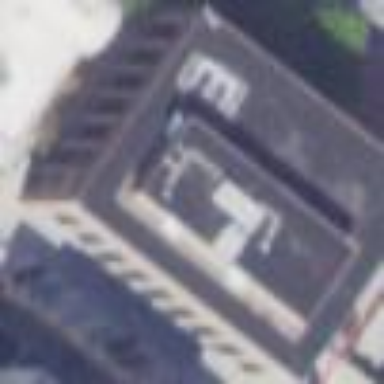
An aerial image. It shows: Government office building.